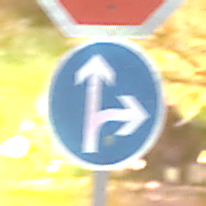
Verkehrszeichen: VorgeschriebeneFahrtrichtungGeradeausOderRechts
Zusatzzeichen oben: Stop
Umgebung: Outdoor, Suburban
Tageszeit: Night
Wetter: Clear
Licht: Artificial
Jahreszeit: NotSpecified
Kontrast: HighContrast